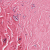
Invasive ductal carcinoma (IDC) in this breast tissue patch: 0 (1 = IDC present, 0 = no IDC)